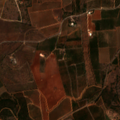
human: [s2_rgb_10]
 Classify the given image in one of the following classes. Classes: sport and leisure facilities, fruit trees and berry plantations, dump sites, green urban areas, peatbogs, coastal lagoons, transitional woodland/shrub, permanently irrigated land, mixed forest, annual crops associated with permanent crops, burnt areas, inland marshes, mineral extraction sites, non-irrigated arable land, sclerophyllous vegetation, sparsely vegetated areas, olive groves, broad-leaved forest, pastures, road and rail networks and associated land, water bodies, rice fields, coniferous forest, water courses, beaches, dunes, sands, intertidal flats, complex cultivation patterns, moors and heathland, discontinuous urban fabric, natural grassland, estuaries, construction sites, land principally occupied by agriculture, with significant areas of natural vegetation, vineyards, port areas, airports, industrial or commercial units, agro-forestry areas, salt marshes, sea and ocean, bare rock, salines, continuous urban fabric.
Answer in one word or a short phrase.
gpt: fruit trees and berry plantations, olive groves, natural grassland, sclerophyllous vegetation